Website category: sports
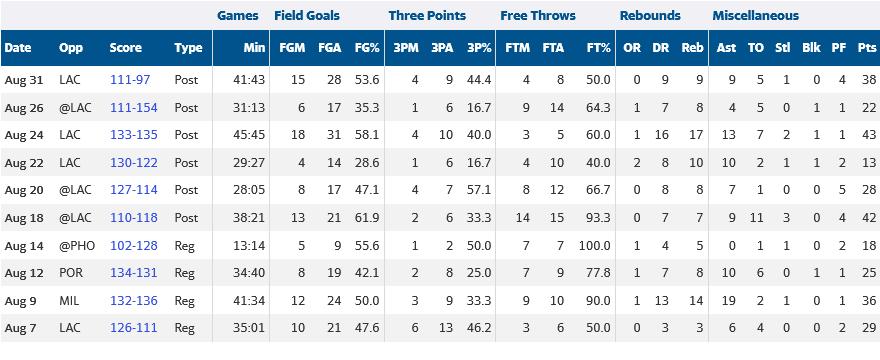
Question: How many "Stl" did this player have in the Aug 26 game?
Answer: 0

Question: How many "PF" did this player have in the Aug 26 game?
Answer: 1

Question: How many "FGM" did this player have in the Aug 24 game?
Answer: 18

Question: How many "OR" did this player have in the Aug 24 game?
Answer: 1

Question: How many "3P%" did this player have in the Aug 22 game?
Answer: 16.7

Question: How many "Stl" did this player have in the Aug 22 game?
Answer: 1

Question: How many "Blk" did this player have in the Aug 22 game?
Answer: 1

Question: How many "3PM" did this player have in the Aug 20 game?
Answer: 4

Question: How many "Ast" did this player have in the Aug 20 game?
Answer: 7

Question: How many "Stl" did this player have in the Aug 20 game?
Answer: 0

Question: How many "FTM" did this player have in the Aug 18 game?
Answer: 14

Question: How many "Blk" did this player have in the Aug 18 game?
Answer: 0

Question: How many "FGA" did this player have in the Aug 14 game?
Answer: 9

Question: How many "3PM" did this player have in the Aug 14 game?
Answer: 1

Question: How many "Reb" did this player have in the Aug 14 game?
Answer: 5

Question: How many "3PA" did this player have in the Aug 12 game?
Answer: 8

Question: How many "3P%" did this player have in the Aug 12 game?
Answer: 25.0

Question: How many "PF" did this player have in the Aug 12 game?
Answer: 1

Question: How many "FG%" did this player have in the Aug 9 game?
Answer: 50.0

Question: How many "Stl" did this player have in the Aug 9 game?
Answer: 1

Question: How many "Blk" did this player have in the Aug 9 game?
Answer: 0

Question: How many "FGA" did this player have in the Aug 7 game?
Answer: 21

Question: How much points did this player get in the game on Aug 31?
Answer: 38

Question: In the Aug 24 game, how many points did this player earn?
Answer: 43

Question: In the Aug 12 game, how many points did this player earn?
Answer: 25

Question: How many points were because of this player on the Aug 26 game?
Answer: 22

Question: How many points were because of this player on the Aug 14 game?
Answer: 18